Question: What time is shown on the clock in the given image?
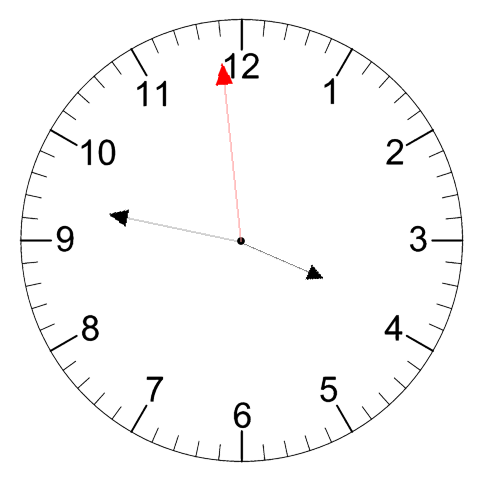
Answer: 03:46:59